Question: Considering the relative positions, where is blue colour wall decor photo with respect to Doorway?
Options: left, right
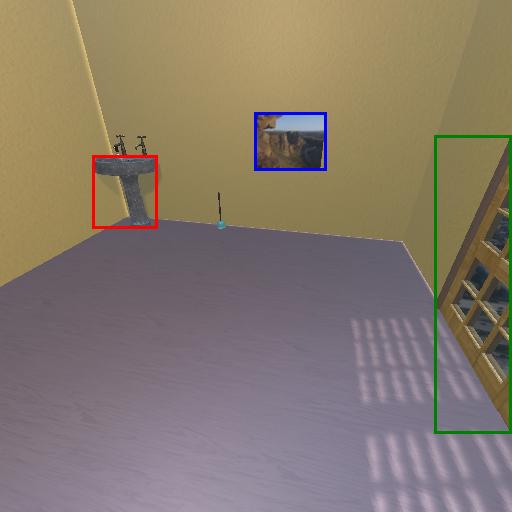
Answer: left